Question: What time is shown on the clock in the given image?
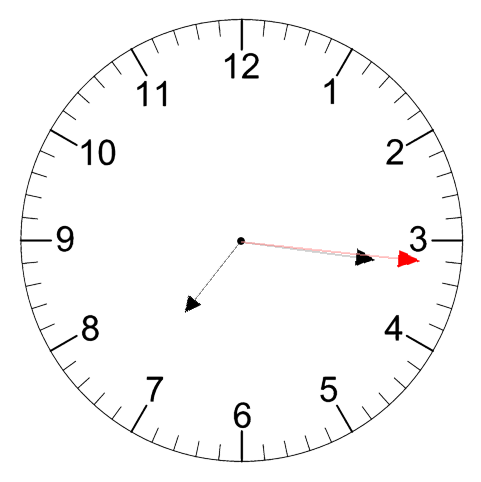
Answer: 07:16:16